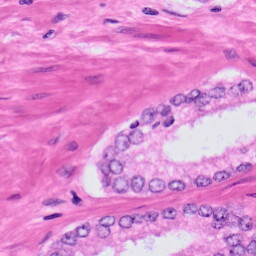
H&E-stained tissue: Prostate